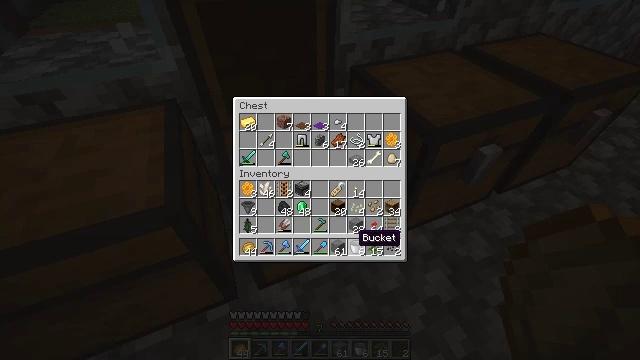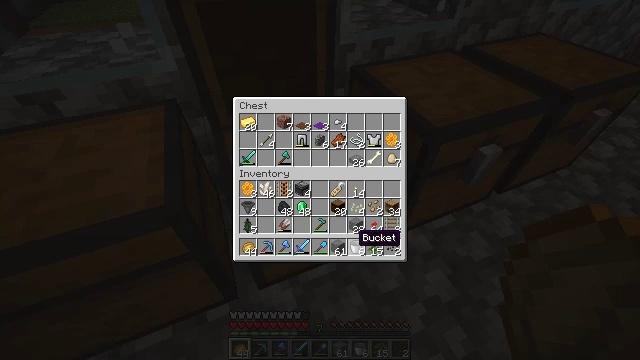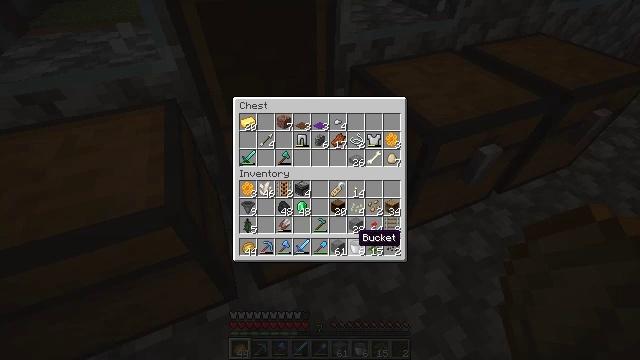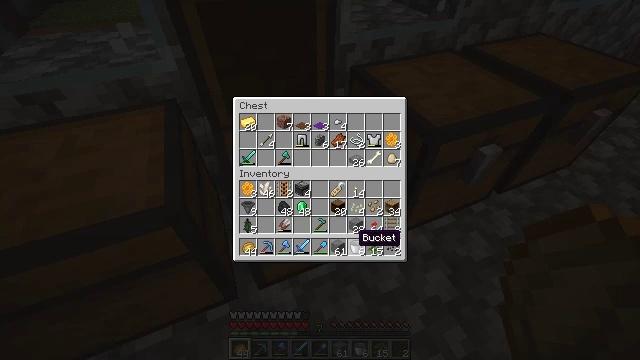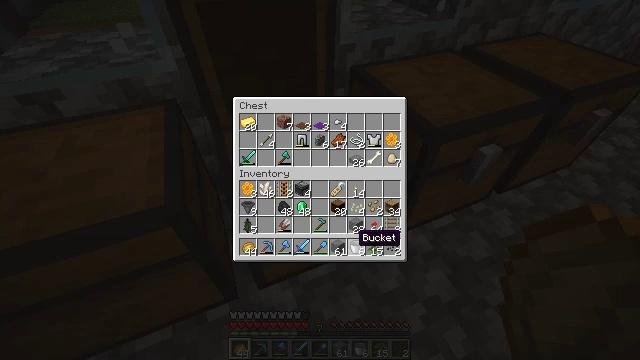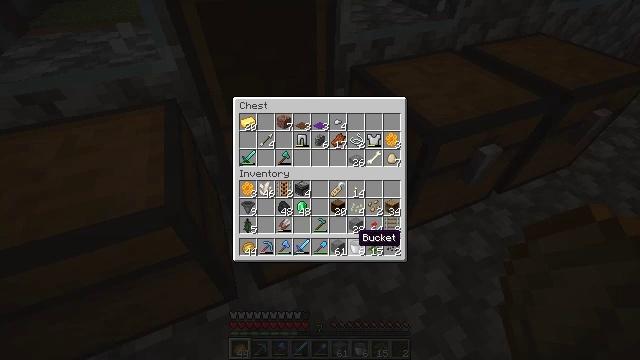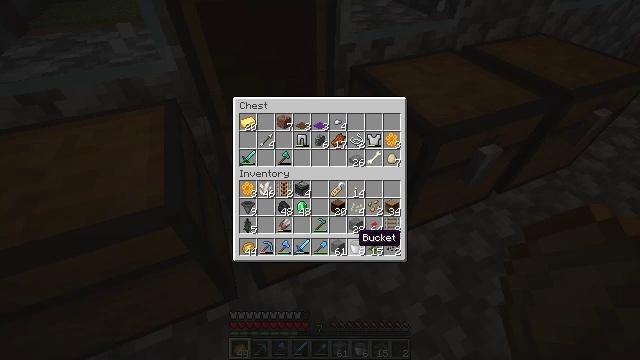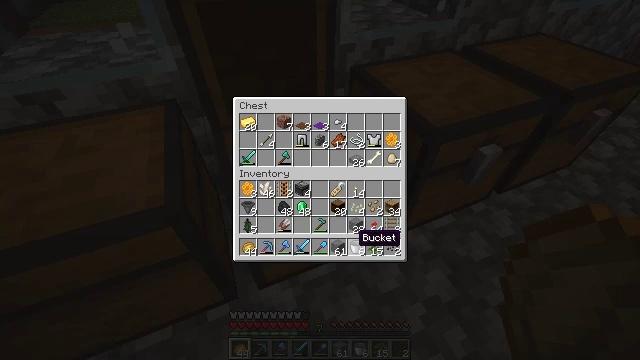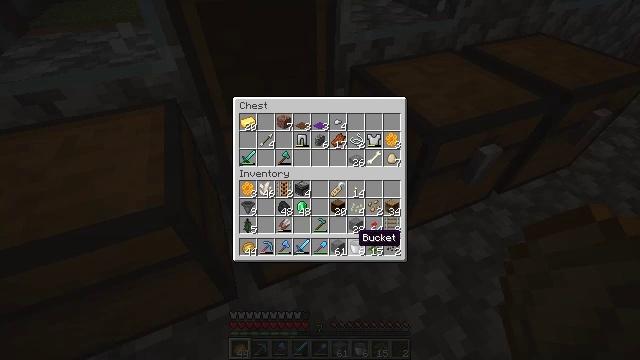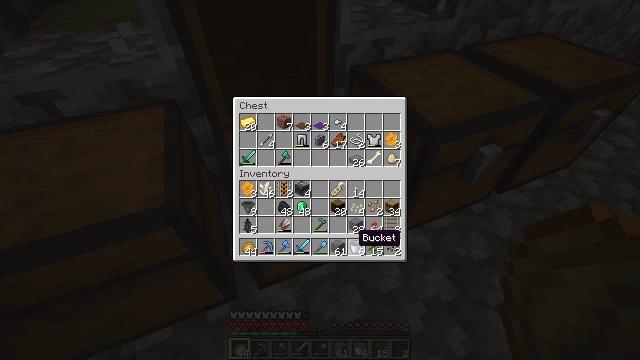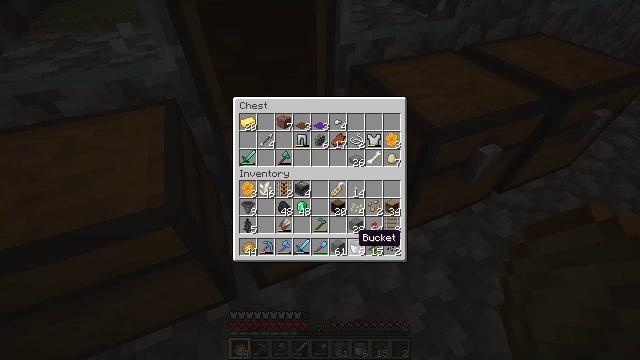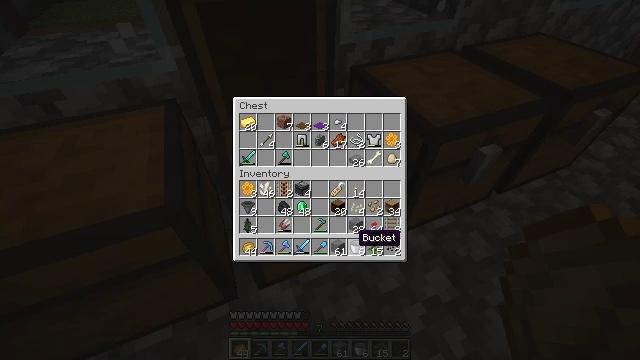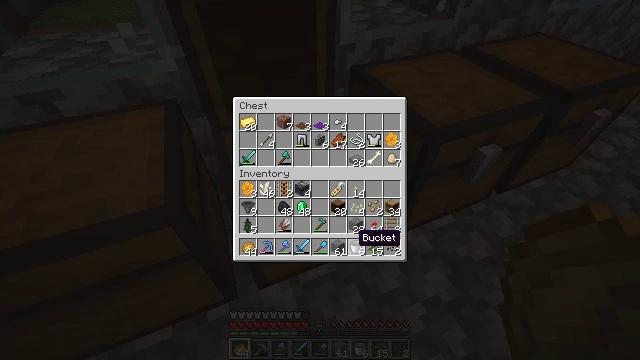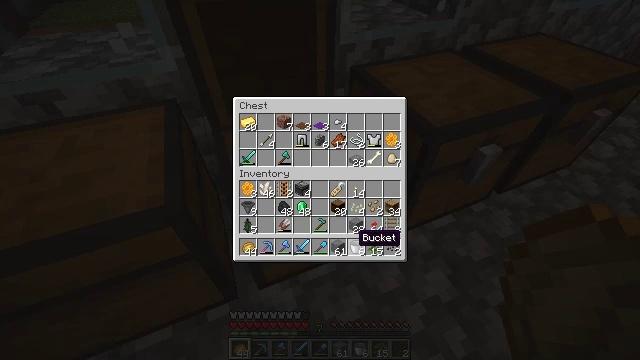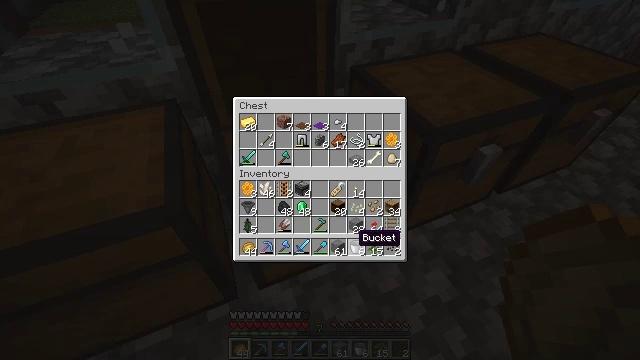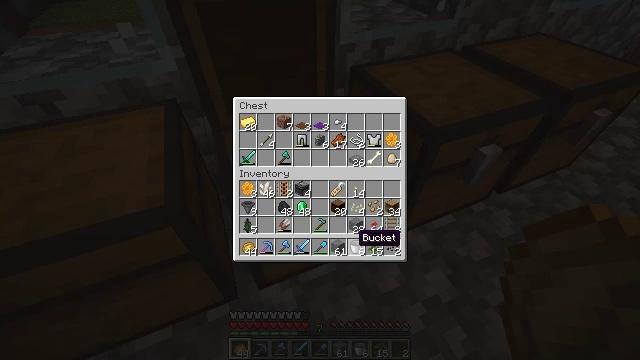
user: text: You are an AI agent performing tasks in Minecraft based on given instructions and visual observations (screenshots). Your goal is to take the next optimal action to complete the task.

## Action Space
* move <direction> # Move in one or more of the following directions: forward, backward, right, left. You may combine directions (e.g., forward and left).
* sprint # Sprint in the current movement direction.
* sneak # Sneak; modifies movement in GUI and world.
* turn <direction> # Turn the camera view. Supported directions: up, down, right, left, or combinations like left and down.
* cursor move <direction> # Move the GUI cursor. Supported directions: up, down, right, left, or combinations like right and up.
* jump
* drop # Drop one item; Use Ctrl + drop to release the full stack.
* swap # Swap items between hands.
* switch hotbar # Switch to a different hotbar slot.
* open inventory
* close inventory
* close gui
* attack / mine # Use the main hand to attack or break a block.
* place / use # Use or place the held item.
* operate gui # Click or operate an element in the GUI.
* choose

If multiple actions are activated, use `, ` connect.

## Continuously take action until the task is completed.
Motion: motion action
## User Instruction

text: Mine the brewing stand from your base.
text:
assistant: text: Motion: no_op
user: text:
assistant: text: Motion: no_op
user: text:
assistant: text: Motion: no_op
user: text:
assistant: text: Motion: no_op
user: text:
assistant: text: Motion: no_op
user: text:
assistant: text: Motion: no_op
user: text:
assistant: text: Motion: no_op
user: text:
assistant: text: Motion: no_op
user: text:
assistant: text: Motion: no_op
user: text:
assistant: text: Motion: no_op
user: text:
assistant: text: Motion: no_op
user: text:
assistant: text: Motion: no_op
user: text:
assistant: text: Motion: no_op
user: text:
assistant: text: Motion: no_op
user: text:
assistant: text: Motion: no_op
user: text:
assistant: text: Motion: no_op
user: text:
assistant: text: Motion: no_op
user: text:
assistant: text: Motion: no_op
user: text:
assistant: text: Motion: no_op
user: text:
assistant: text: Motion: no_op
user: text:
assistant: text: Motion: no_op
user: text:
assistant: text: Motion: no_op
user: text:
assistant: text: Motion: no_op
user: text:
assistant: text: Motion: no_op
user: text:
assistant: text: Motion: no_op
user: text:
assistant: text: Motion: no_op
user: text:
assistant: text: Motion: no_op
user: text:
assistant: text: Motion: no_op
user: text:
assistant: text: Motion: no_op
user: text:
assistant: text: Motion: no_op